Question: I would like to modify the legend in ggplot2 using the text geom. Example is shown below. I want to change the a's to points (circles) and instead of 1, 2, 3 use custom names such as low, medium, high. Any suggestions would be greatly appreciated.
Example Data:
'''
x y Freq colors
1 -2 32 2 1
2 -2 36 1 1
3 -2 37 1 1
4 -2 40 2 1
5 -1 32 2 1
6 0 29 2 1
'''
Code:
'''
fit=ggplot(a1,aes(x,y,color=factor(colors)),col=colors)+
geom_text(aes(label=Freq),size=5)+
theme_bw()+
opts(legend.position='top',
legend.title=theme_blank(),
legend.key=theme_rect(fill="white",colour="white"))
print(fit)
'''

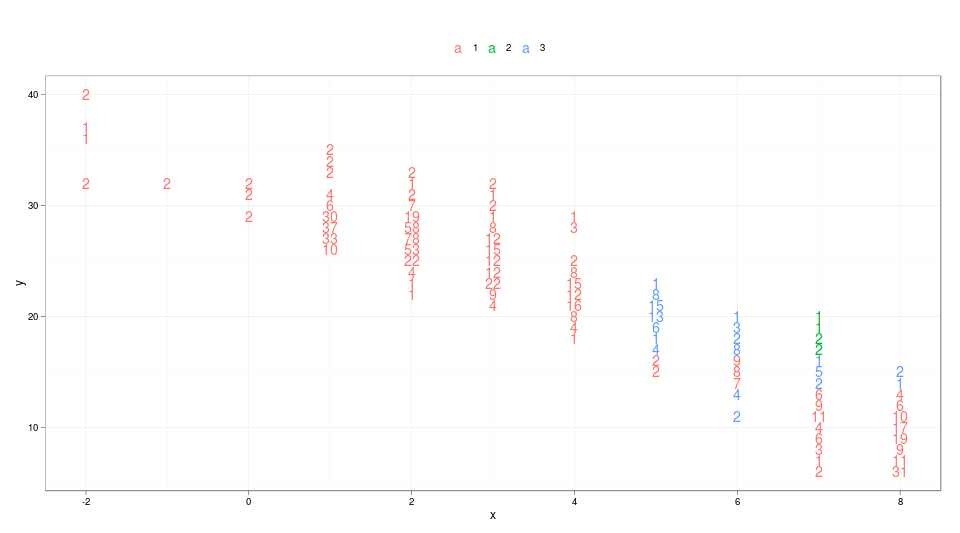
Answer: Thanks to Tyler's comments I found a solution (note the grid library needs to be loaded):
'''
fit=ggplot(a1,aes(x,y,color=factor(colors)),col=colors)+
geom_text(aes(label=Freq),size=5)+
theme_bw()+
scale_color_hue(breaks=c("1", "2", "3"),
labels=c("Low", "Medium", "High"))+
opts(legend.position='top',
legend.title=theme_blank(),
legend.key=theme_rect(fill="white",colour="white"))
print(fit)
grid.gedit("^key-[-0-9]+$", label = "*")
'''
I wish I could make the "*" bigger in the legend, I understand the next version of ggplot2 will have more legend controls.